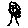
Label: tree